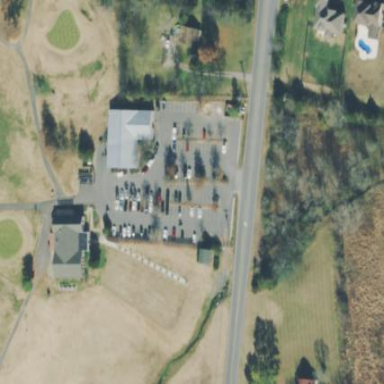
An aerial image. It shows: Pathway designed for golf carts.